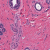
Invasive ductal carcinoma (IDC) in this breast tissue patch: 0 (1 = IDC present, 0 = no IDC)